Brain MRI, t2w sequence, axial 2D slice.
Patient: age 26, sex F, weight 90 kg, height 1.9 m
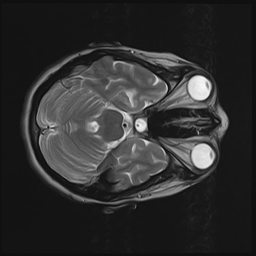